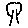
Label: tree